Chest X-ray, AP view. Patient: 57 years old, sex F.
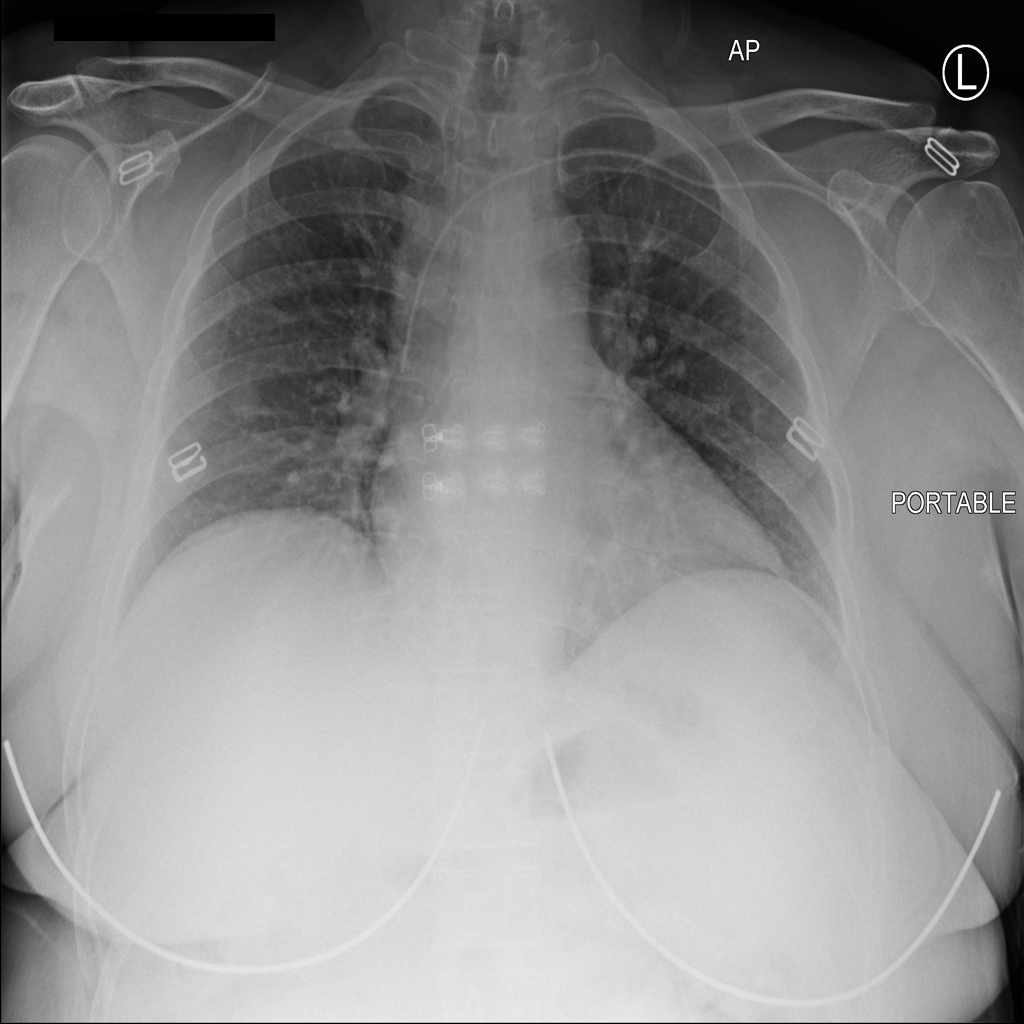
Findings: Nodule